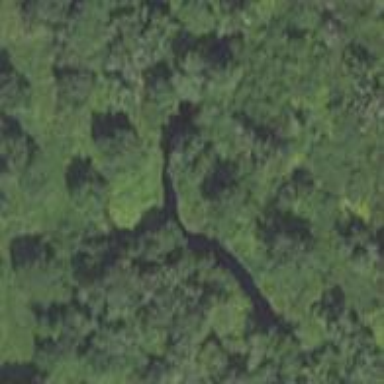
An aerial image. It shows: Beautiful wet meadow natural wetland.